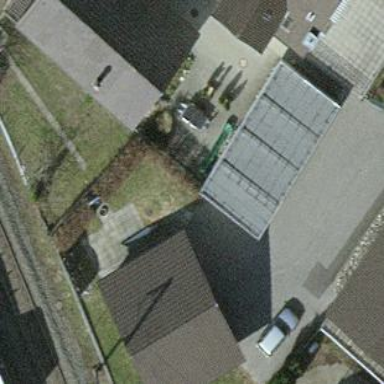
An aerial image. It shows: Garage building.